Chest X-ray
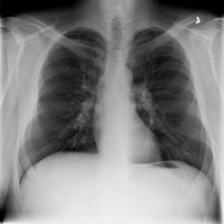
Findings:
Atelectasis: negative
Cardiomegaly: negative
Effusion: negative
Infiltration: negative
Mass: negative
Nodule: negative
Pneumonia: negative
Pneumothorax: negative
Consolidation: negative
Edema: negative
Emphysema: negative
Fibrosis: negative
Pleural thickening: negative
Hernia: negative